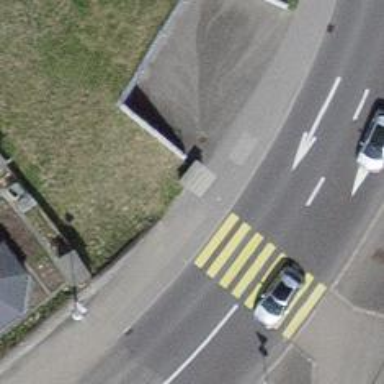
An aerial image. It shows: Kerb barrier.